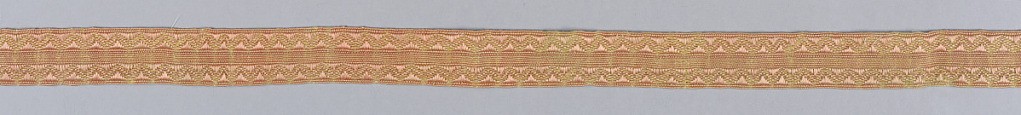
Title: Trimming
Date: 18th century
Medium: silk Technique: woven
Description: Design of a simple, unadorned center with saw tooth borders. In pink on yellow ground.